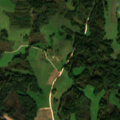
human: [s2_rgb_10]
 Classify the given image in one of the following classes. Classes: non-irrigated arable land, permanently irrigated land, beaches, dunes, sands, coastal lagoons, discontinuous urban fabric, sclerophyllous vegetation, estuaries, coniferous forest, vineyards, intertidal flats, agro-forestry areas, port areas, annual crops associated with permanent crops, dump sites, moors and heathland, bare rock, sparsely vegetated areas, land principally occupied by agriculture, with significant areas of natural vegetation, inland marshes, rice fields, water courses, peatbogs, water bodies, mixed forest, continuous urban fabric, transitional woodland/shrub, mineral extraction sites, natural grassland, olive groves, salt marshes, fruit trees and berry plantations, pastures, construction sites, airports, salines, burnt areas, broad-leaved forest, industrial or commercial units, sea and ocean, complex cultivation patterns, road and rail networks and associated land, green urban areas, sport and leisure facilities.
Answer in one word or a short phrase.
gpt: non-irrigated arable land, complex cultivation patterns, land principally occupied by agriculture, with significant areas of natural vegetation, broad-leaved forest, transitional woodland/shrub